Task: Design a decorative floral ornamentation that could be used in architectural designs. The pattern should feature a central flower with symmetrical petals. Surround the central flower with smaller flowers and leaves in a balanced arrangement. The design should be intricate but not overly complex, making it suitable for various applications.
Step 407:
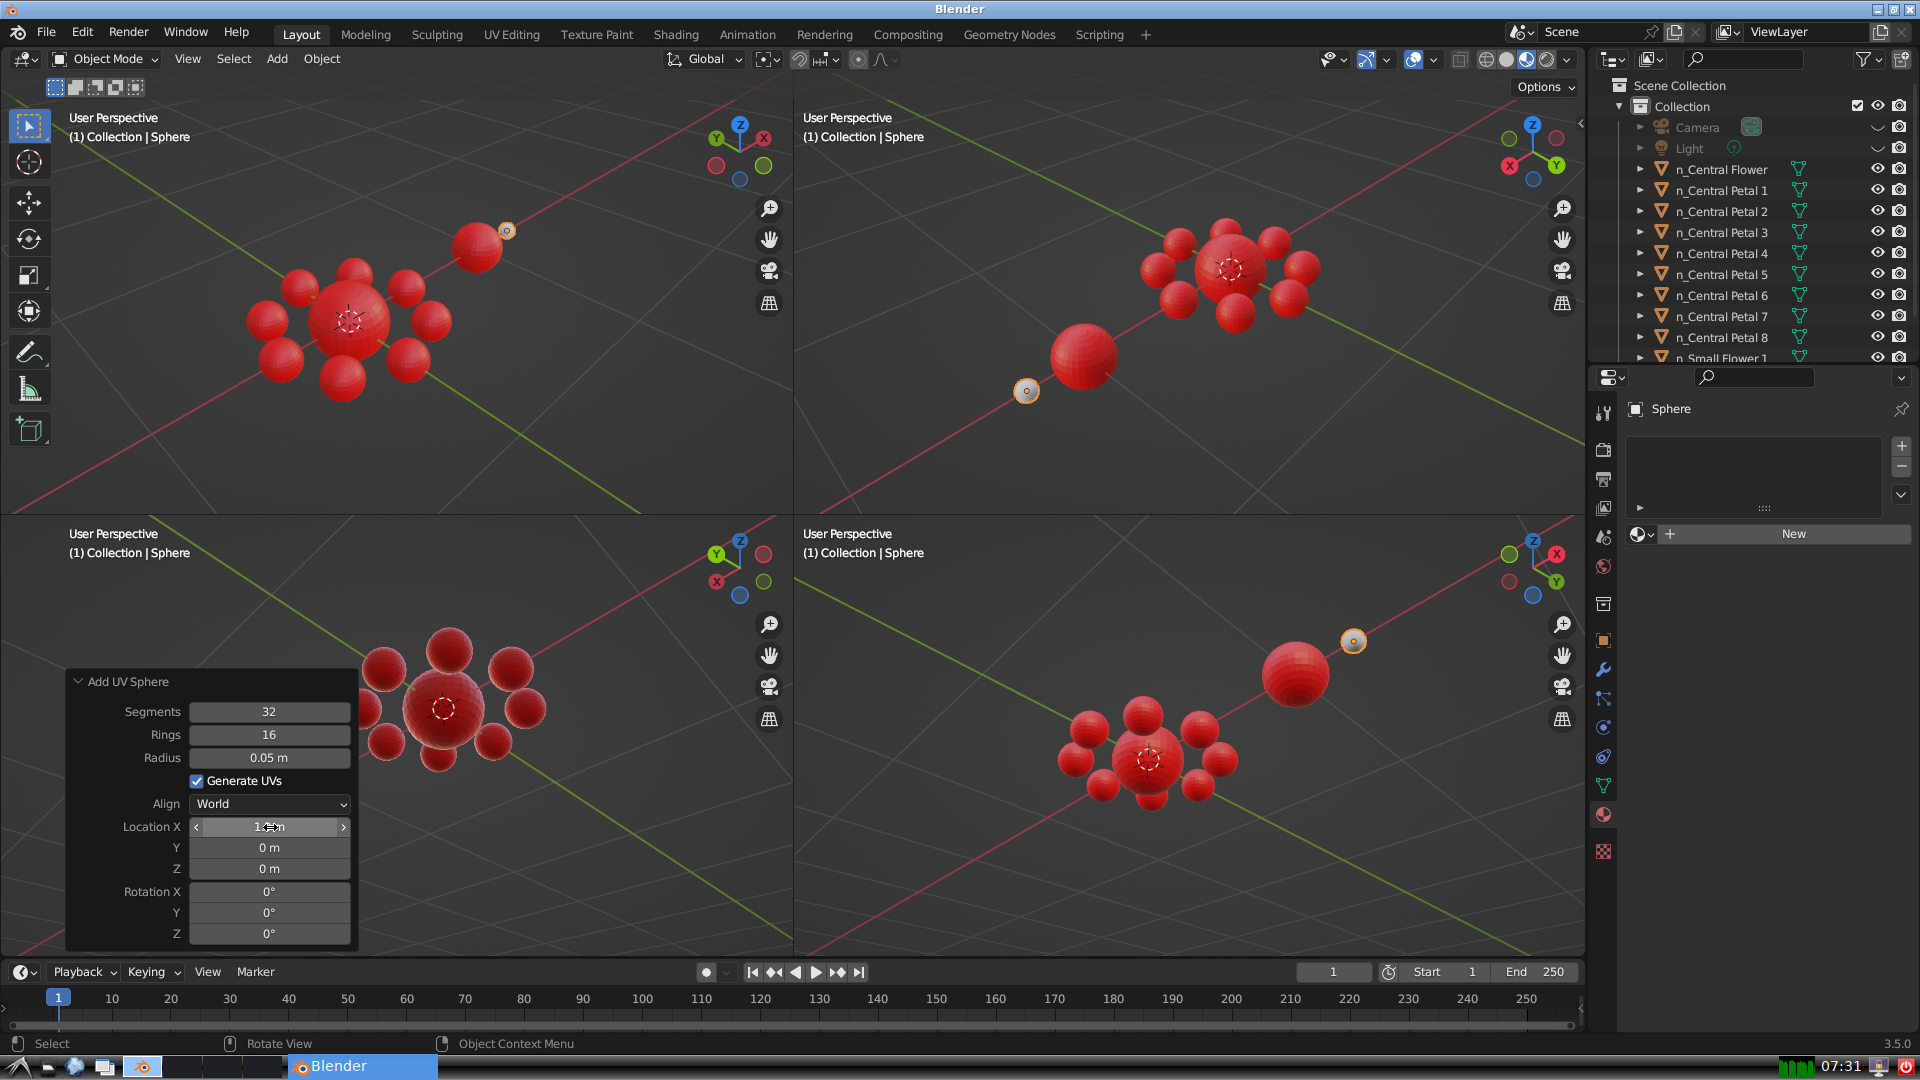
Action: {"mouse_move": [270, 849]}